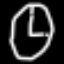
Label: clock